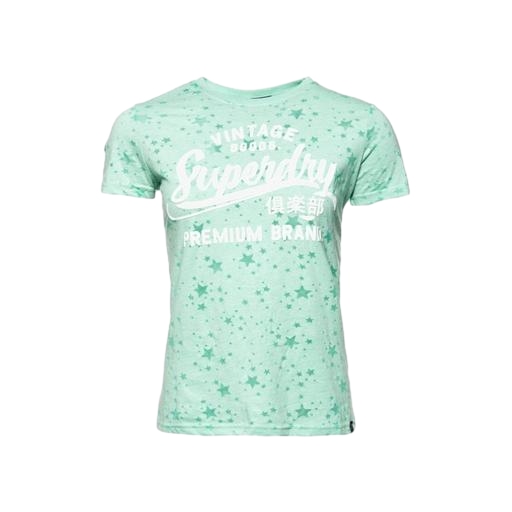
green print t-shirt, graphic t-shirt, 1987 star graphic t, white background